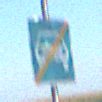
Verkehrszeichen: EndeKraftfahrstrasse
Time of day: MorningAfternoon
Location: Outdoor (RoadRail)
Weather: Clear
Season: NotSpecified
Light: Natural